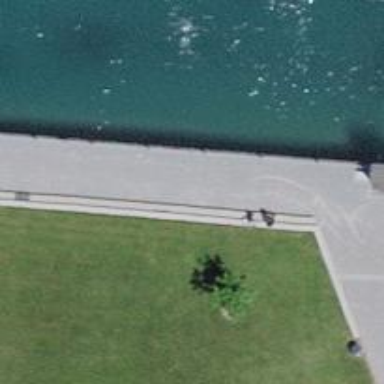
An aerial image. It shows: Bench for seating.